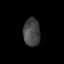
Tissue: skin
Cell type: Fibroblasts
Senescence score: 0.6895
Nuclear area (px): 461
Mean DAPI intensity: 68.961